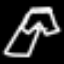
Label: pants